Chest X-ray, PA view. Patient: 14 years old, sex M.
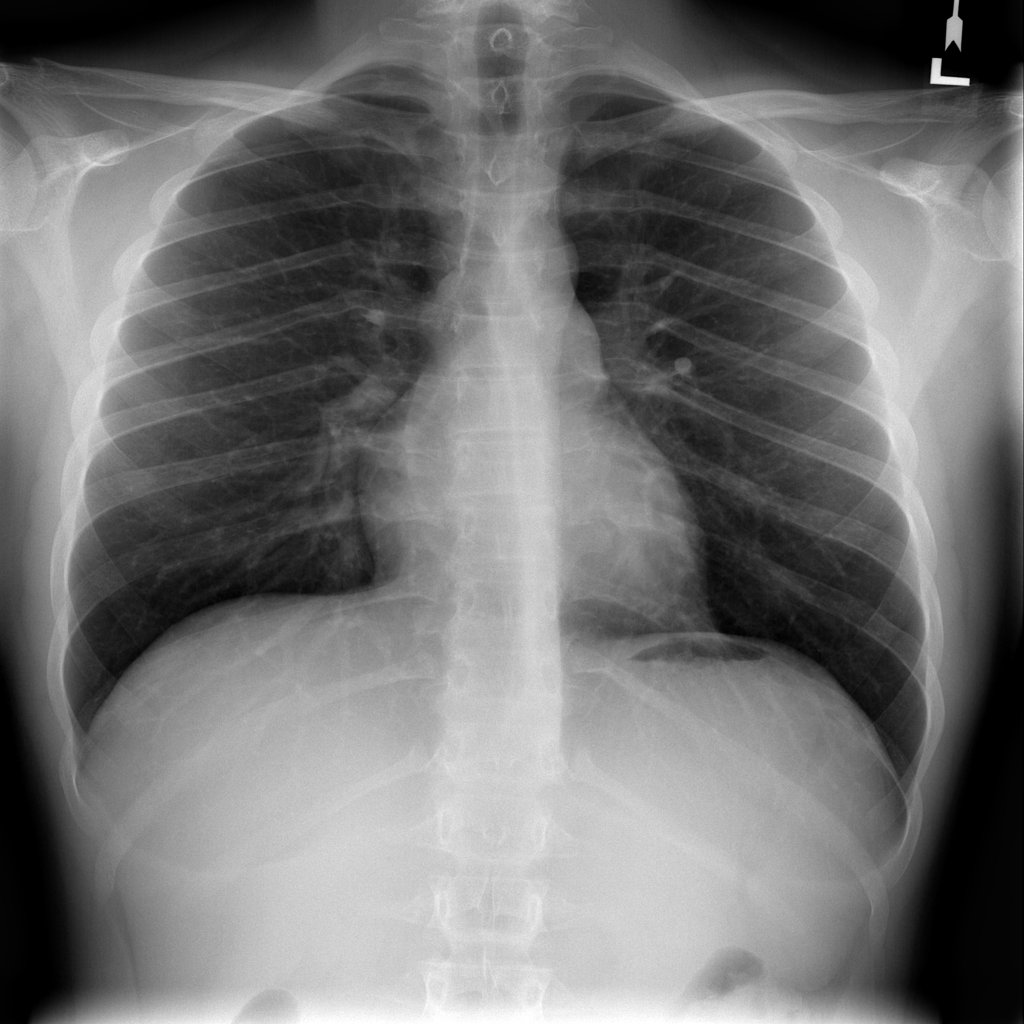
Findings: No Finding